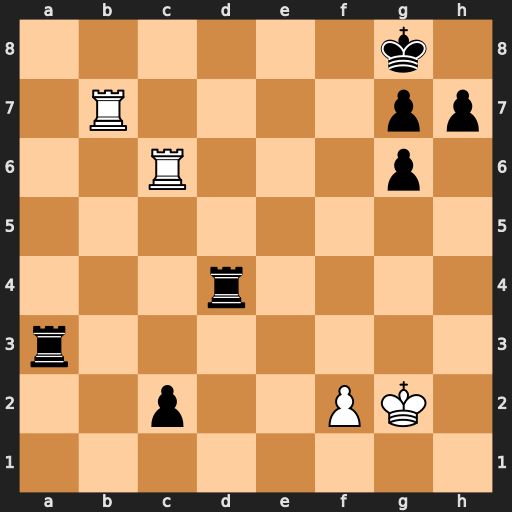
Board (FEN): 6k1/1R4pp/2R3p1/8/3r4/r7/2p2PK1/8
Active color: w
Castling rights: -
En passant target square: -
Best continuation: Rc8+ Rd8 Rxd8#